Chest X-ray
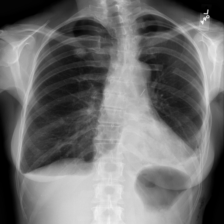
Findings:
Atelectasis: positive
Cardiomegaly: negative
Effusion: positive
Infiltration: negative
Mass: negative
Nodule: negative
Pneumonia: negative
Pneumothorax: negative
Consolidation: negative
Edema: negative
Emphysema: negative
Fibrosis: negative
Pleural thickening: negative
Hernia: negative